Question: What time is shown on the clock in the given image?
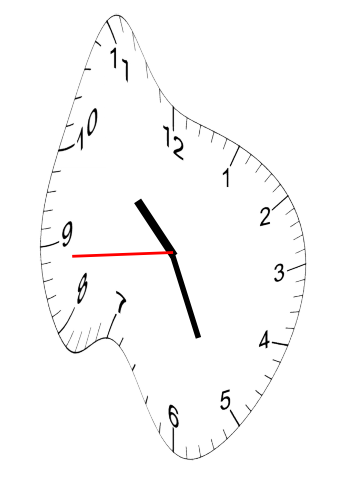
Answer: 10:25:44